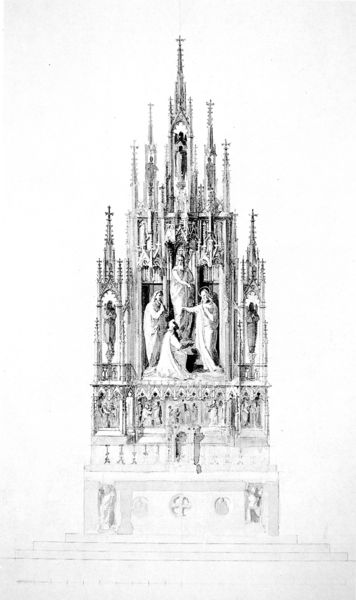
Titel: Altarentwurf für die Frauenkirche München
Künstler: Matthias Berger
Standort: München
Institution: Architekturmuseum der Technischen Universität
Schlagwörter: flügel, gott, schatten, weiß, frauen, menschen, grau, hell, holz, licht, pfeiler, schwarz, skizze, zeichnung, schloss, architektur, blass, johannes, sockel, bild, innenraum, kirche, figur, klassizismus, spitzen, blatt, gotik, renaissance, kreis, turm, engel, skulptur, relief, papier, modell, ansicht, studie, giebel, grafik, klein, empore, pilaster, figuren, romantik, detail, faltenwurf, plastik, knie, fein, hoch, foto, fotografie, erker, nische, kreuz, religion, türmchen, türme, dom, druck, jungfrau, schwarz-weiß, radierung, stich, seite, entwurf, kunst, ritter, altar, hochaltar, kathedrale, schnitzerei, oranmente, art, weißß, skulpturen, kreuze, statuen, gotisch, christus, grab, jesus, christlich, knieen, krönung, segen, chor, historismus, schwaru, heiliger, plan, heilige, turmspitzen, pyramide, jünger, schemen, heilig, taufe, gothik, maria, madonna, anbetung, maria magdalena, schrein, durchbrochen, gothisch, sakral, christentum, abbildung, schnitzen, schnitzwerk, details, joseph, masswerk, aufsatz, fraune, grundriss, aufbau, aufriss, kriche, vorzeichnung, reinzeichnung, skultpur, fialen, neogotik, strebepfeiler, tabernakel, krabben, architekturentwürfe, kreuzblume, wimperg, fiale, gesprenge, altaraufsatz, andachtsbild, aussenflügel, deesis, dreifaltigkeit, epitaph, goti, halbfiguren, kniende, marienkrönung, maswerk, mensa, pacher, predella, pyramidal, religiosität, retabel, rundplastik, schnitz, schnitzaltar, schnitzkunst, stifter, stipes, volplastik, altarretabel, gothic